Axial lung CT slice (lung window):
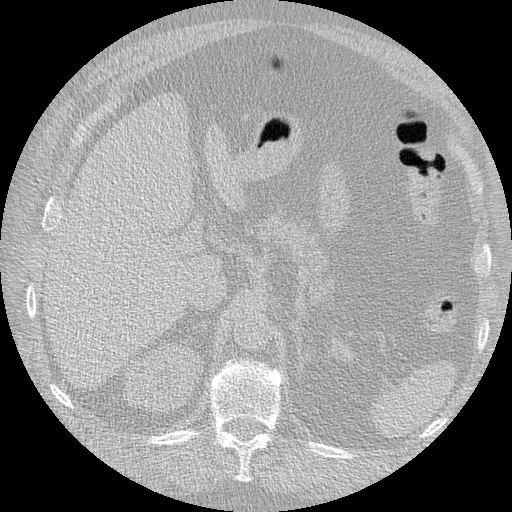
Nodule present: no